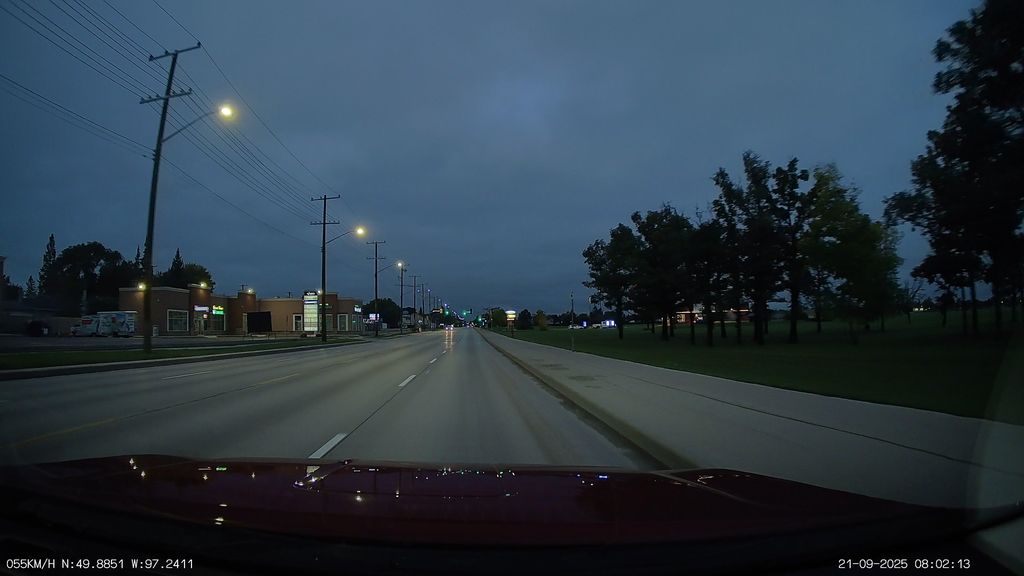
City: winnipeg